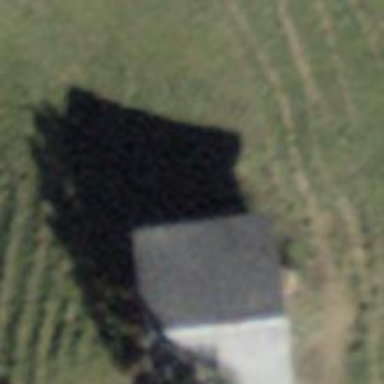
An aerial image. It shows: Farm auxiliary building.